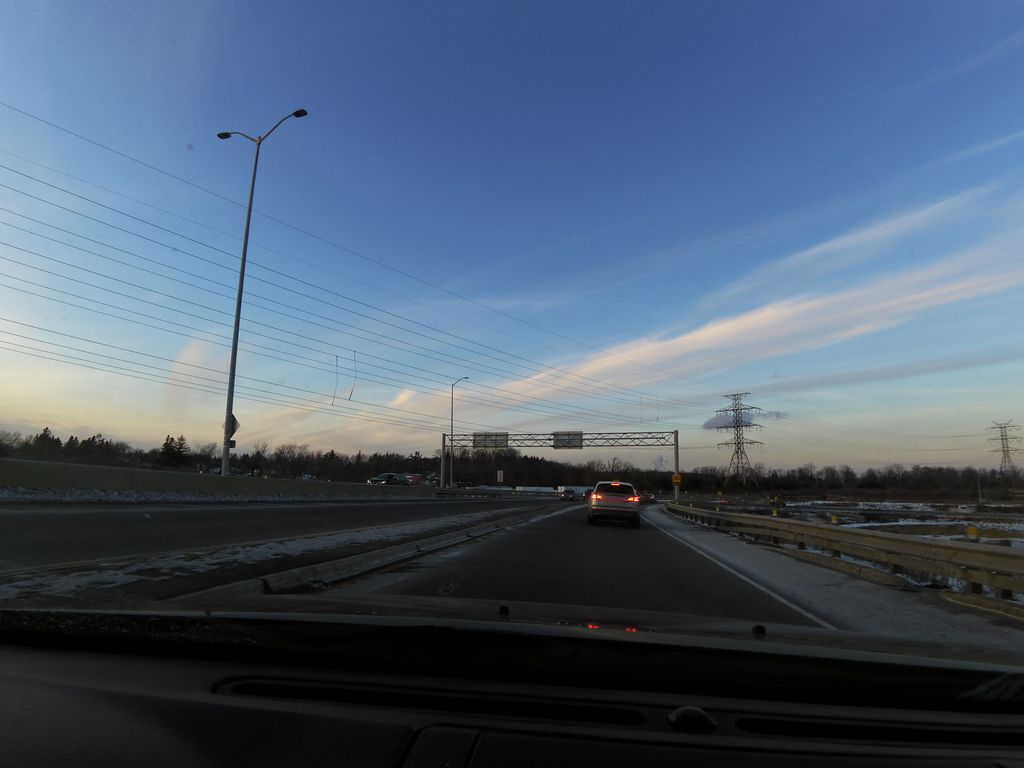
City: hamilton